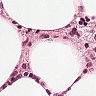
Metastatic tissue present: no